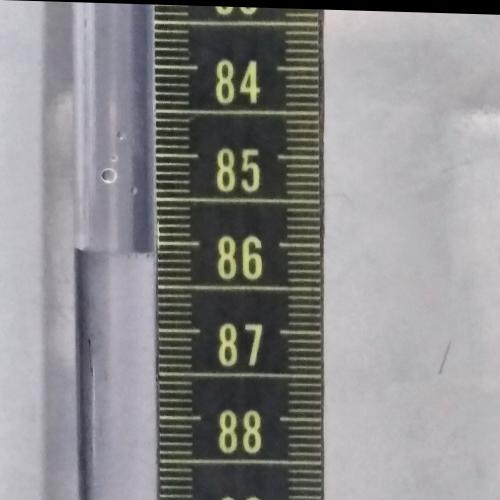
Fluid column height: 86.1 cm